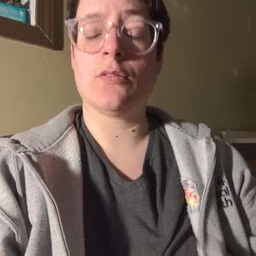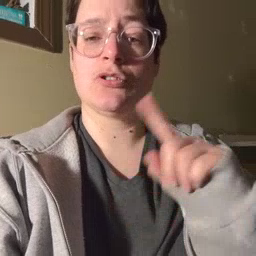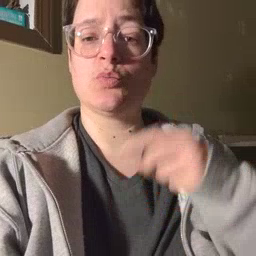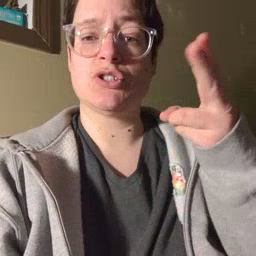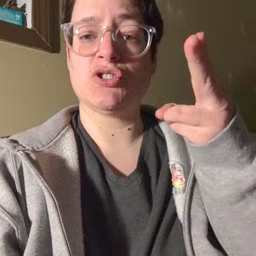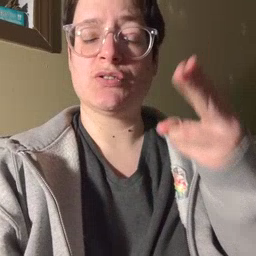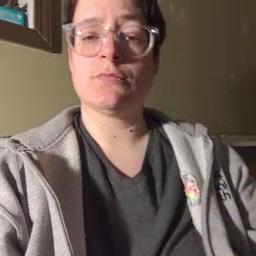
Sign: garbage